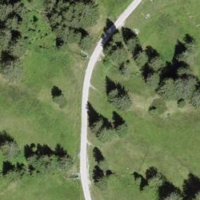
EUNIS habitat code: 25
Species observed at this site:
Bartsia alpina